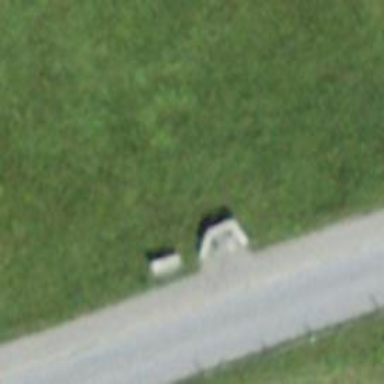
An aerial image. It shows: Bench.